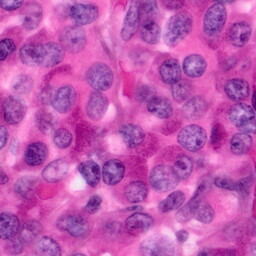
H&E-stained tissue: Pancreatic